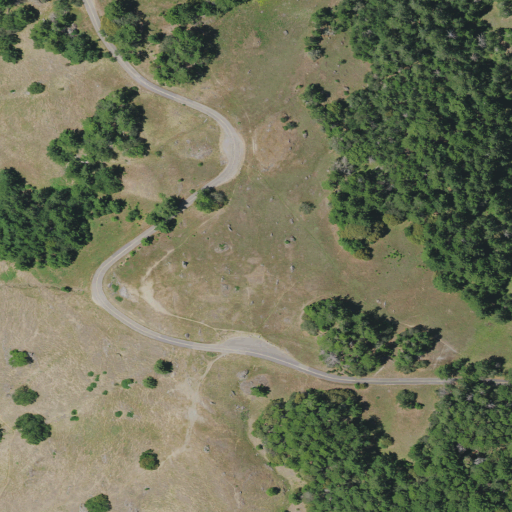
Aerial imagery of mountain in California named Ballou Point containing shrub, evergreen forest, open development, grassland, low intensity development, and mixed forest